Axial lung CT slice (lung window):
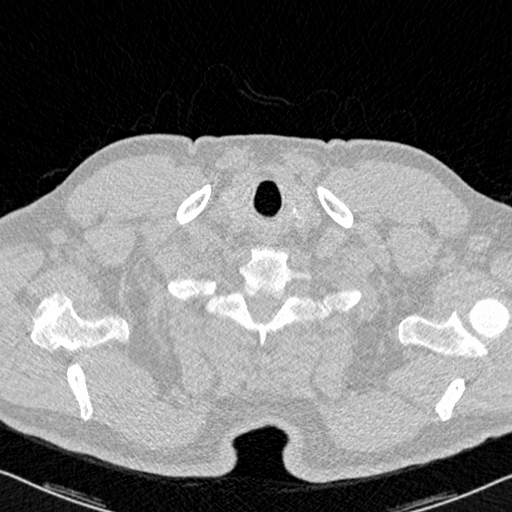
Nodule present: no